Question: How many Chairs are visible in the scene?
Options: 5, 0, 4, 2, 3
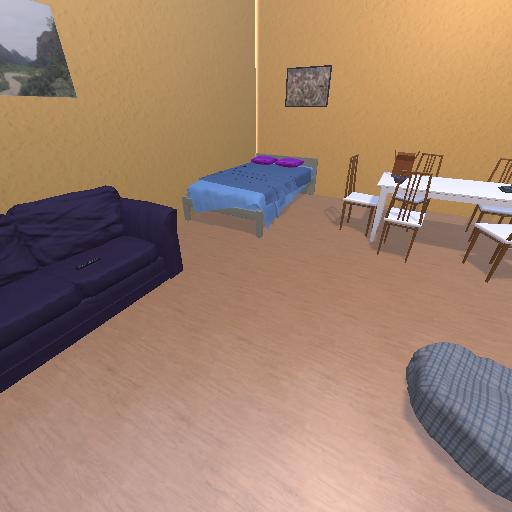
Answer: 5